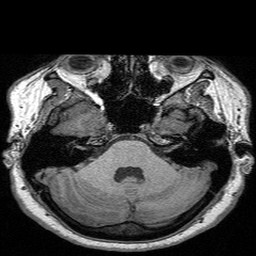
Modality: T1w
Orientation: coronal
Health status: ill
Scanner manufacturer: siemens
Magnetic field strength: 3 T
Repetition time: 2.3 s
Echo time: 0.00298 s